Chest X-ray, PA view. Patient: 33 years old, sex F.
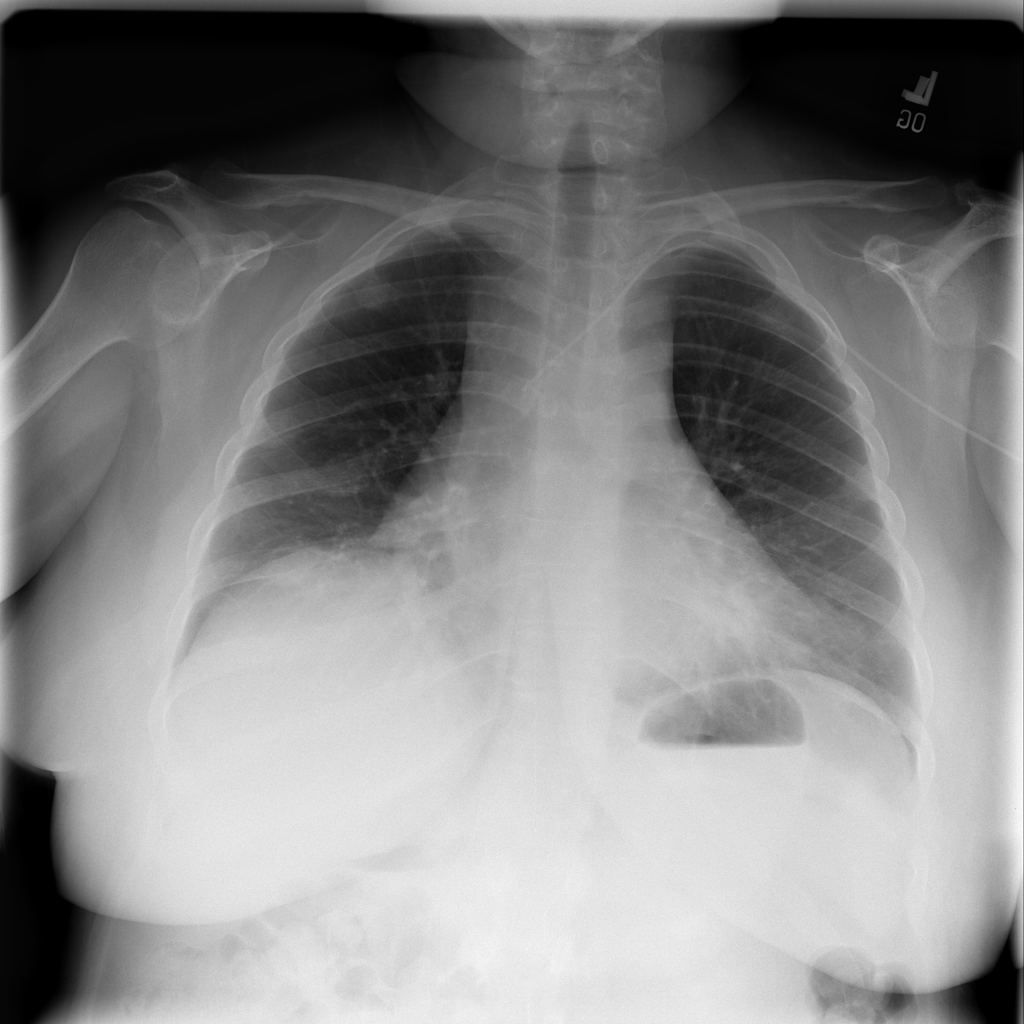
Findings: Atelectasis